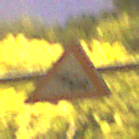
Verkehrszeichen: Stau
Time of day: Night
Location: Outdoor (Suburban)
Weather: PartlyCloudy
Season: NotSpecified
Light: Artificial